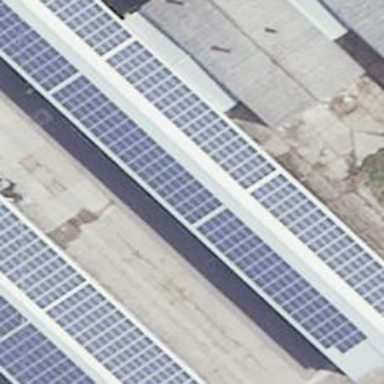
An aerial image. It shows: Gabled roof farm auxiliary building with small solar photovoltaic panel generator installed along the roof.